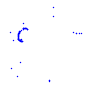
Particle: kaon